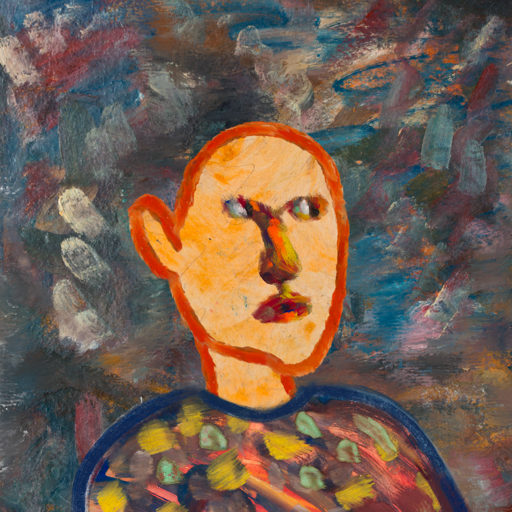
Background: Boggyland, Head And Neck Side: Experience, Face Side: An_Impression, Bust: Mother_And_Son_Mother, Hair Side: Blank, Head Accessory: Blank, Second Necklace: Blank, Necklace: Blank, Baby: Blank